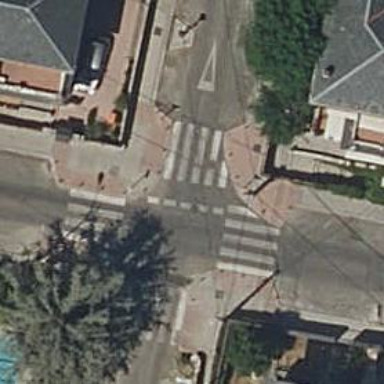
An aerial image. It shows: Road crossing with traffic signals.